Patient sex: M
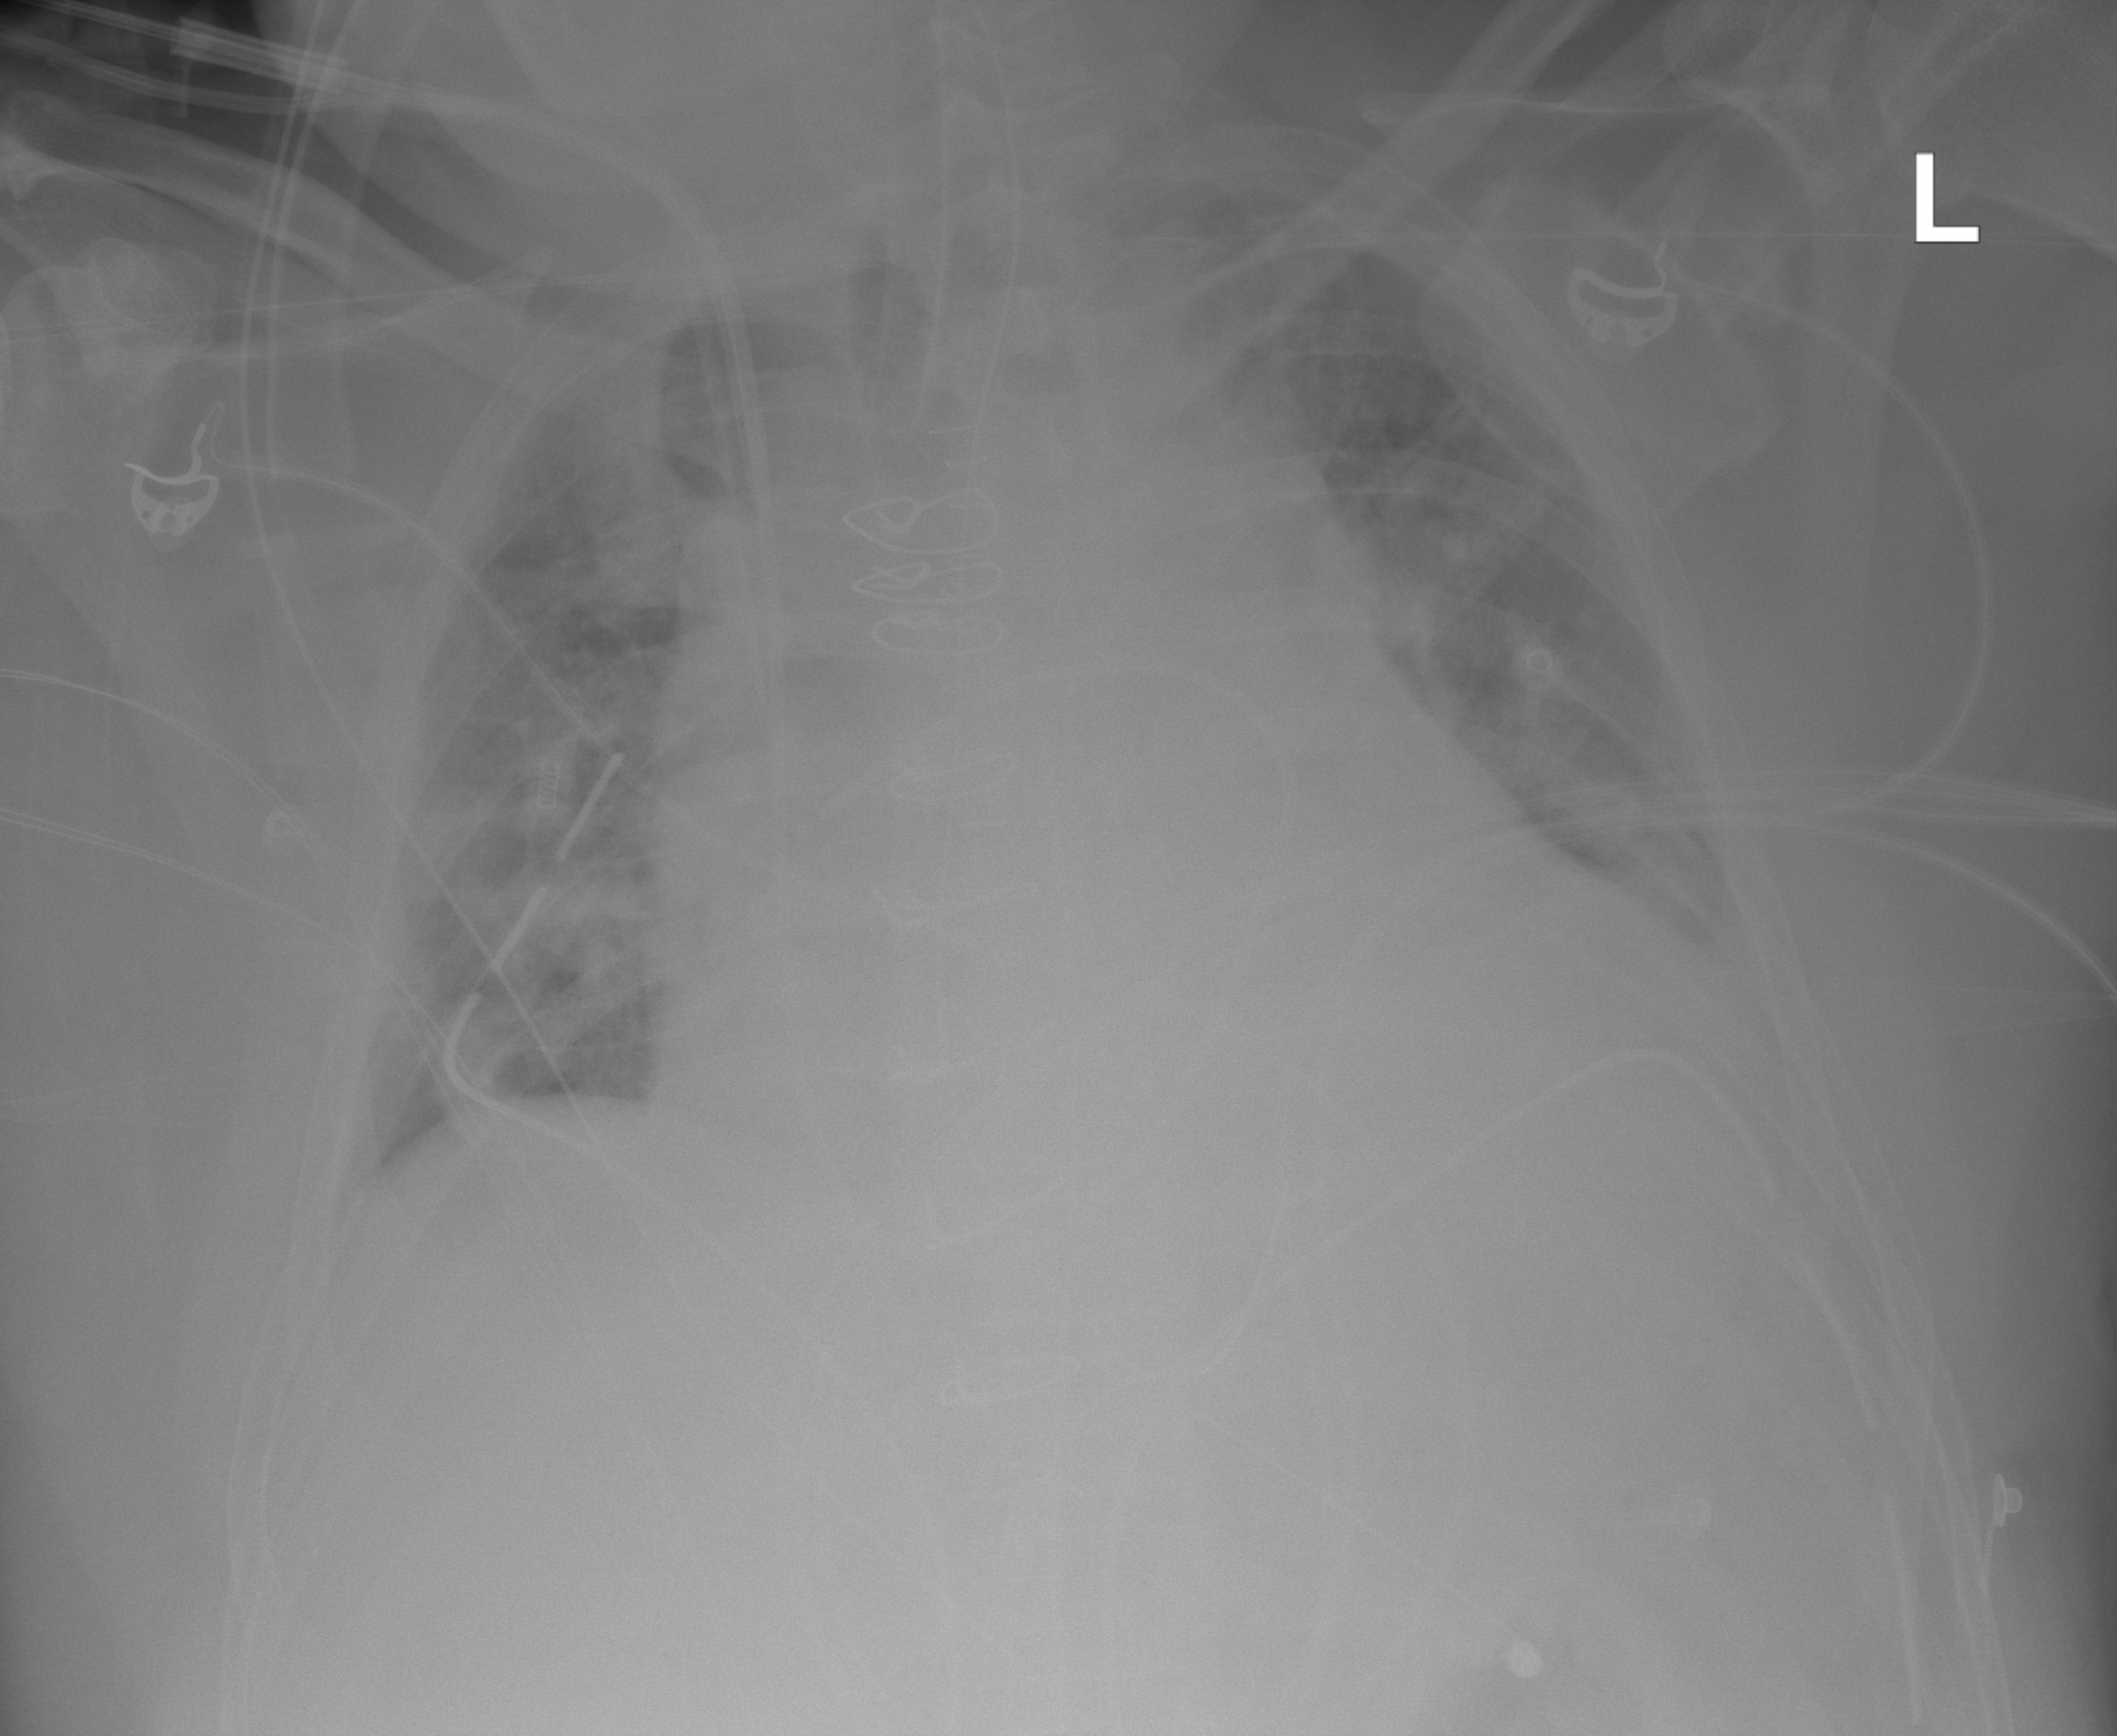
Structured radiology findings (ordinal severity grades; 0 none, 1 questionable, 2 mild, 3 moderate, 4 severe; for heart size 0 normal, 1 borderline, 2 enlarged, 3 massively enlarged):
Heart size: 3
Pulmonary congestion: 2
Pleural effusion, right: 0
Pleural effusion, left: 0
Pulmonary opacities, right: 2
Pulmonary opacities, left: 2
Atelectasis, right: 2
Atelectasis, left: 2